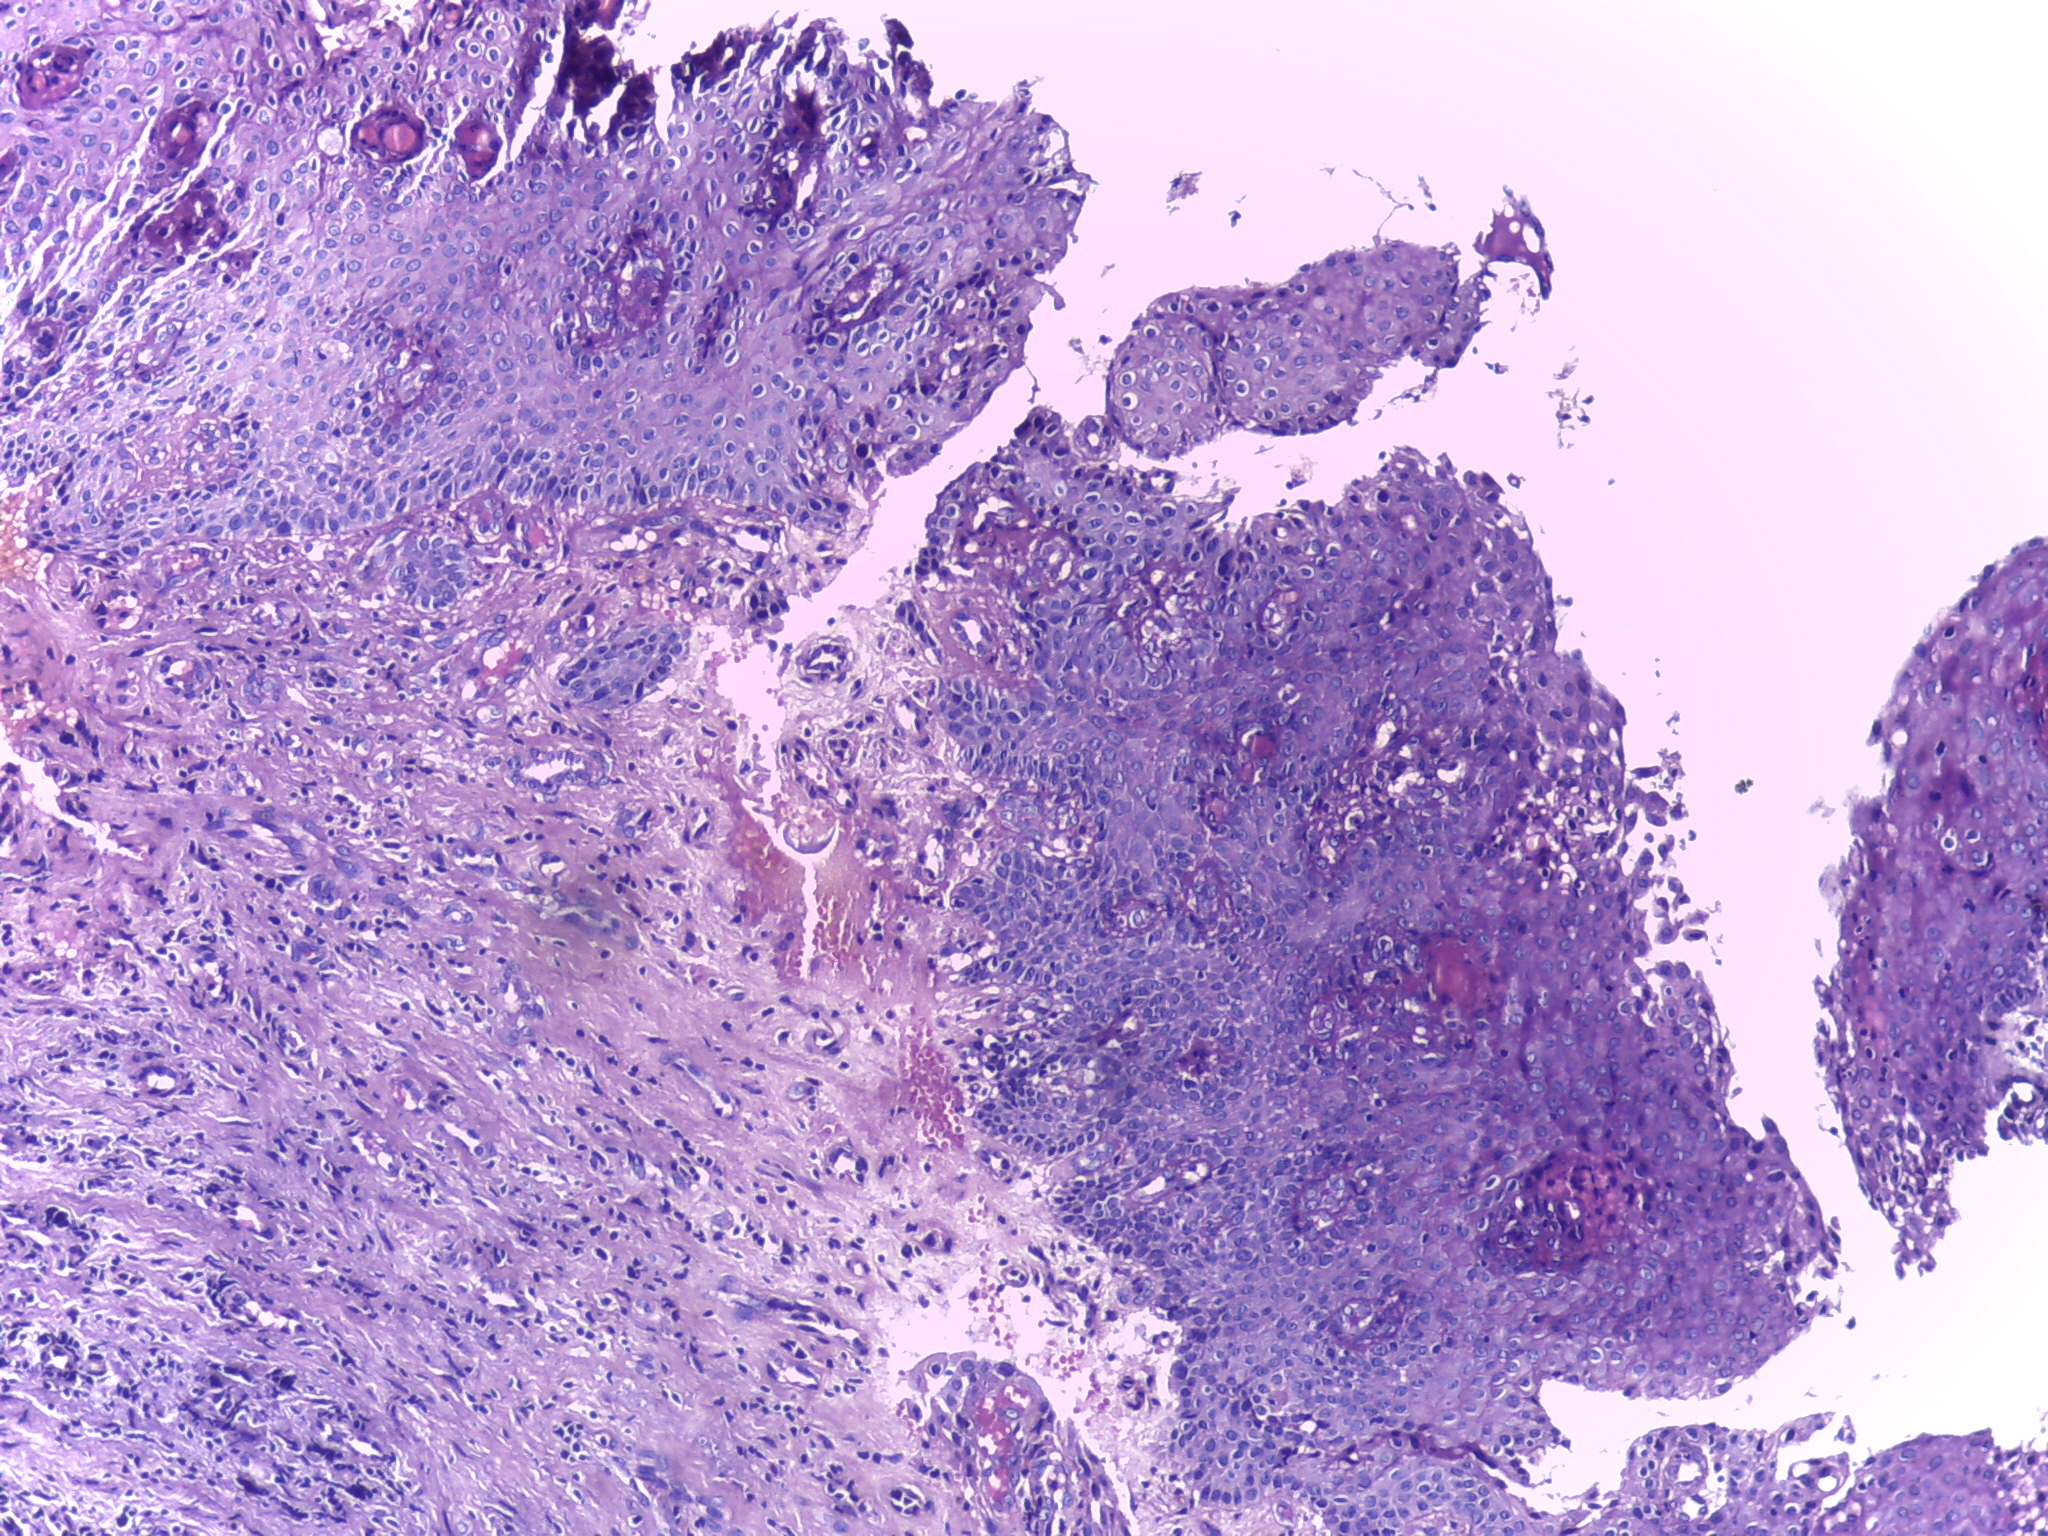
Diagnosis: OSCC